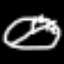
Label: clock